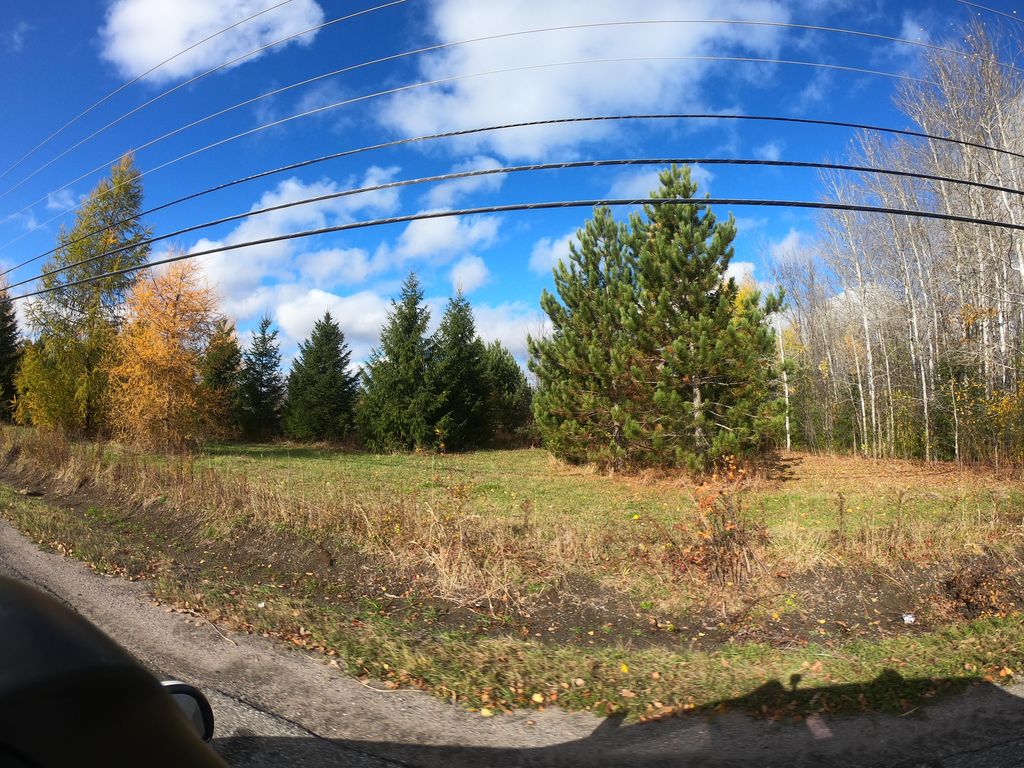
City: ottawa-gatineau